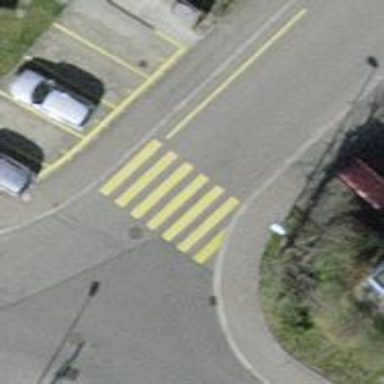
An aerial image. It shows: Marked road crossing.